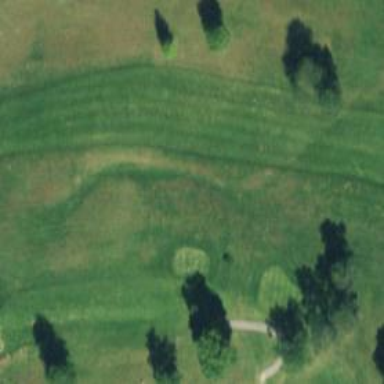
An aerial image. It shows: View of golf hole.